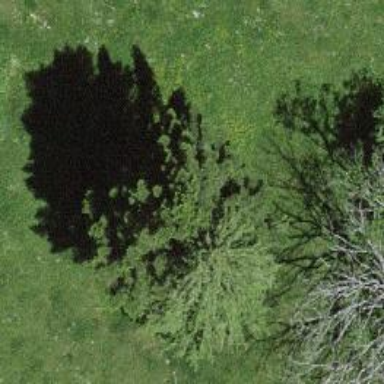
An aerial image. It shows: Single tag "natural: tree."